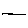
Label: line